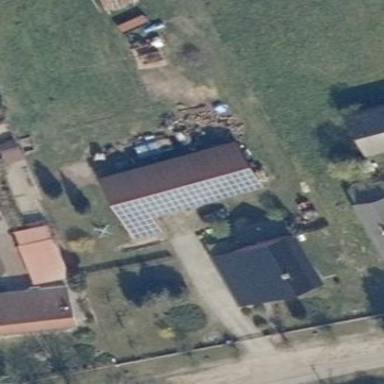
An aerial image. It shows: Building equipped with small solar photovoltaic panel for electricity generation.